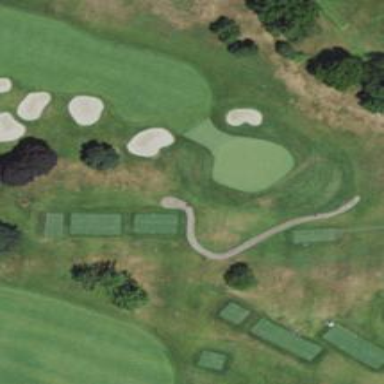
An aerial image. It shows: Golf hole.